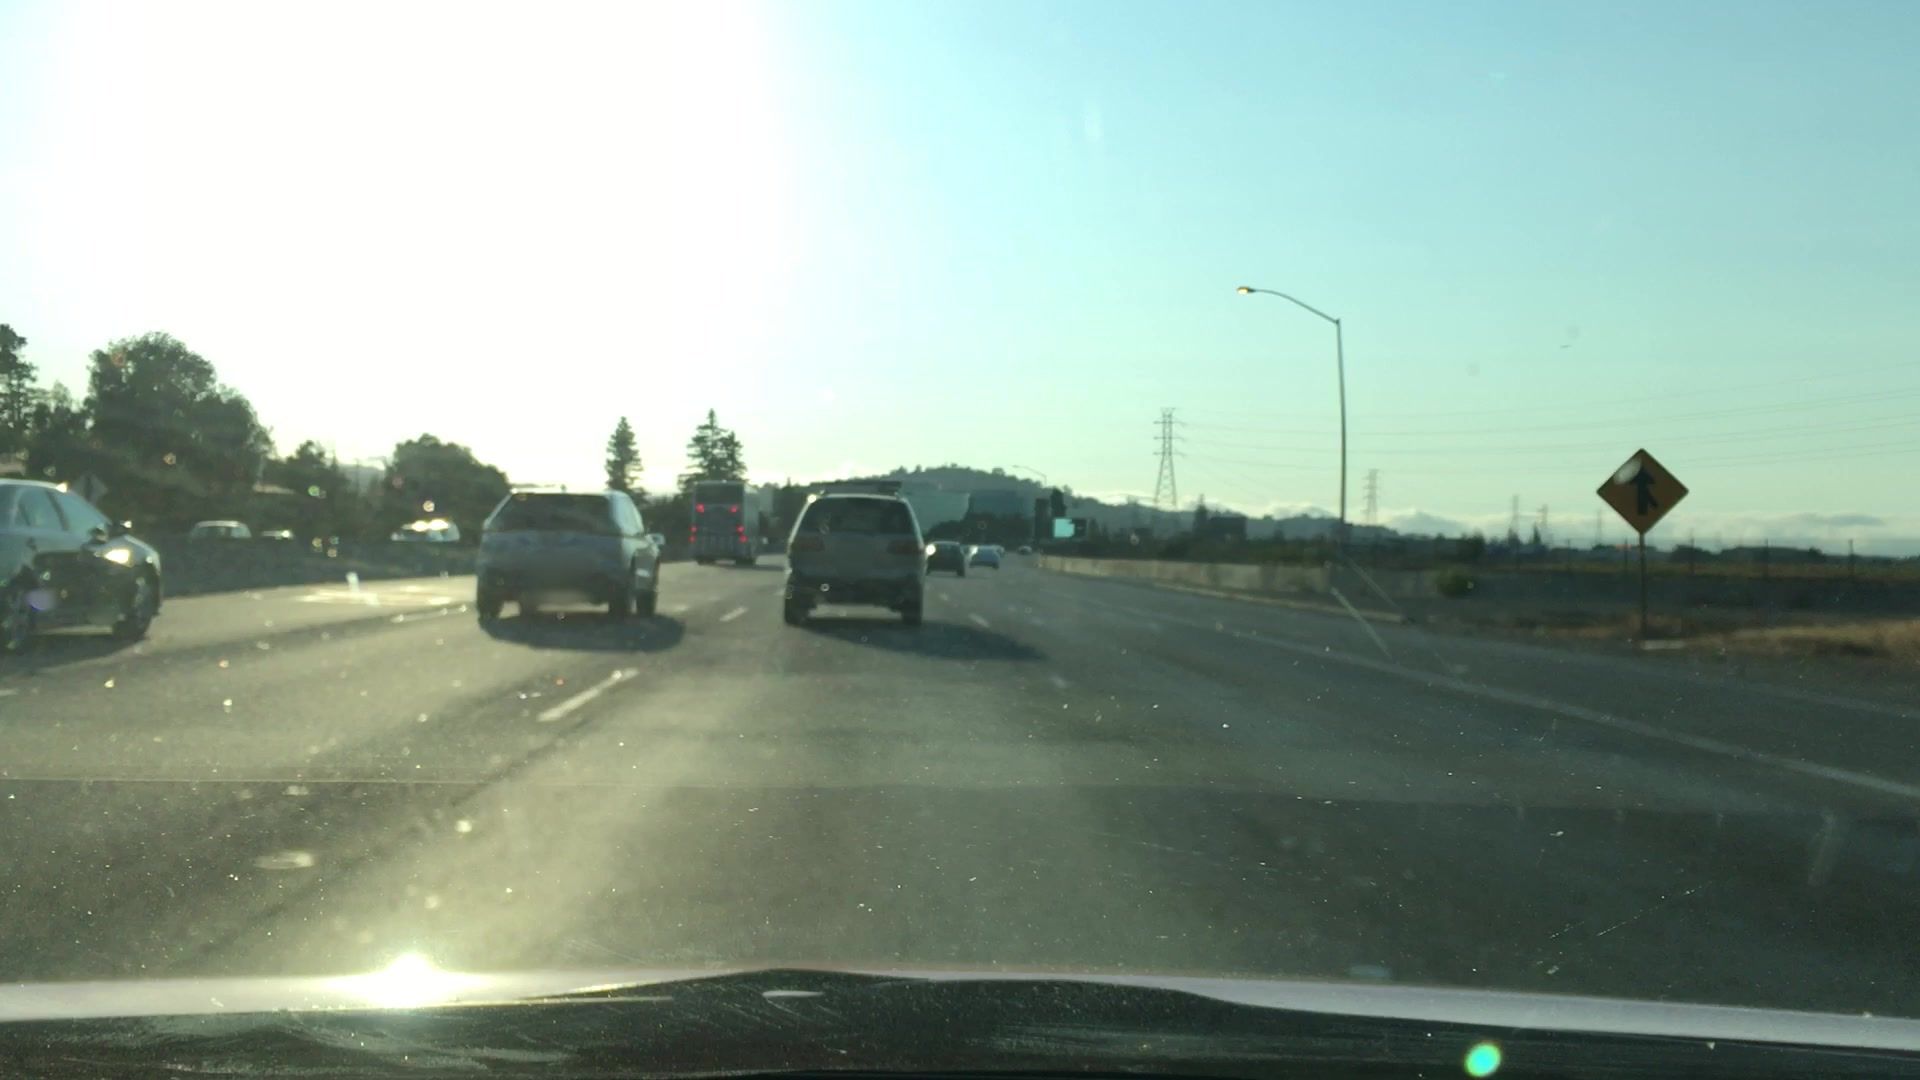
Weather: clear
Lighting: day
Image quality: slightly poor
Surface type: driving surface
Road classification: motorway_link
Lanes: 2, 1
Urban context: urban centre
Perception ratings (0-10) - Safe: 1.67, Lively: 1.73, Beautiful: 1.23, Boring: 2.59, Depressing: 5.49, Wealthy: 1.65